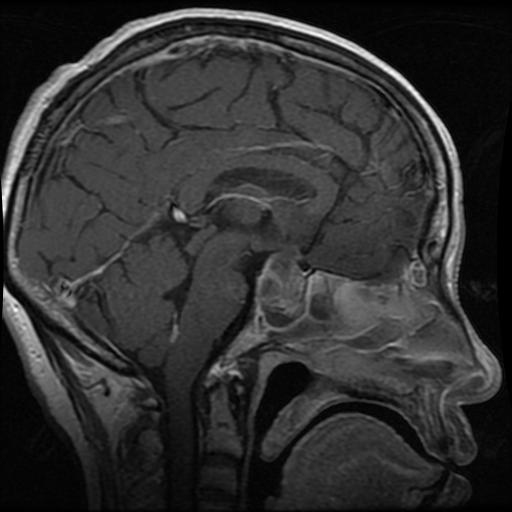
Label: pituitary